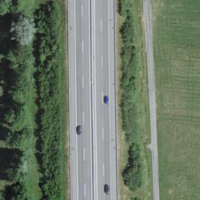
EUNIS habitat code: 57
Species observed at this site:
Milvus migrans